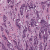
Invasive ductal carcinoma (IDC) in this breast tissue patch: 1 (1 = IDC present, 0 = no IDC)